Question: I am trying to change the background color and font for the dropdown box on the iPad. This is just a standard HTML page being viewed in a browser within an application.
Just to make sure we are all on the same page I would like to change the white background to gray (just an example).
I have tried stuff with CSS, here is an example.
## HTML:
'''
<select>
<option value=''>- Select a location -</option>
<option>East Anglia</option>
</select>
'''
## CSS:
'''
option {
background: #000;
}
'''
There are a few CSS files linking in and I guess something could be stopping it or setting the background (I have tried using '!important') but I don't think that is the case as from my search on the web I ran into a few posts saying its not possible to change and you should use a jQuery dropdown.
Any information on this would be great.

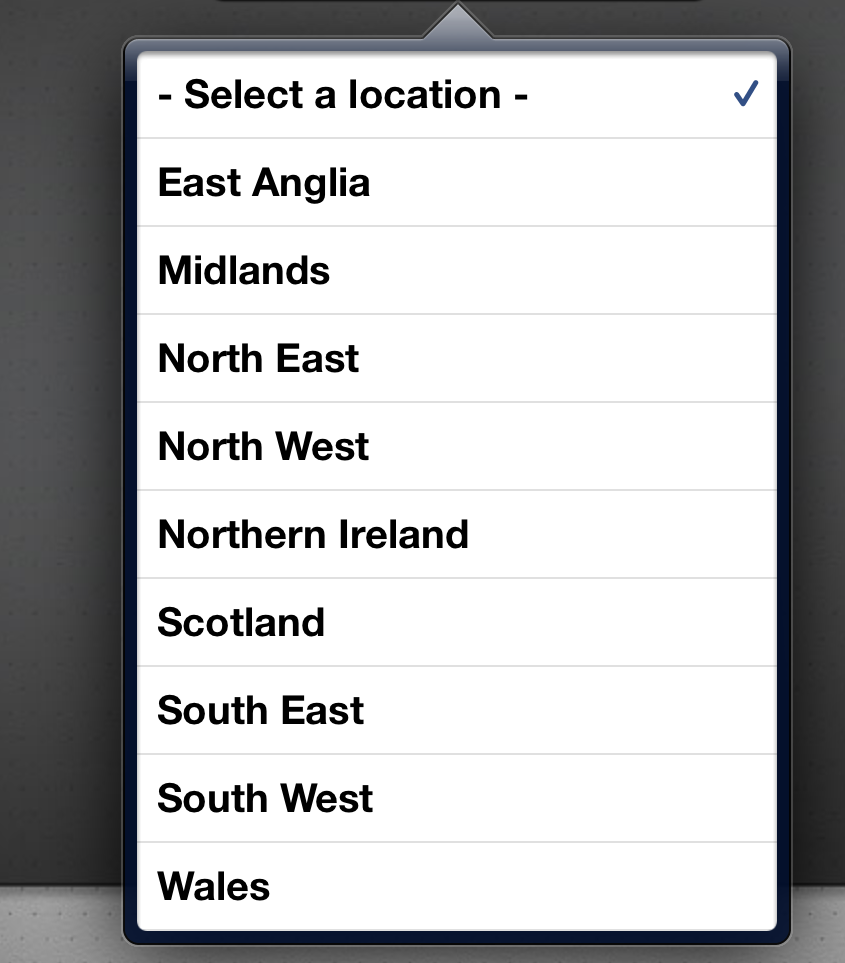
Answer: This cannot be done, creating your own drop down is the next best option.